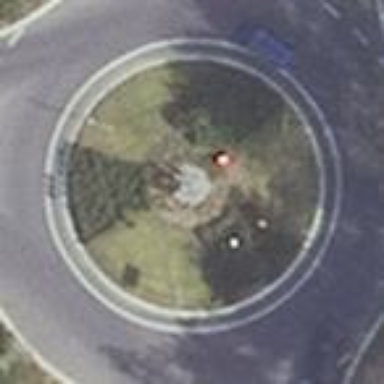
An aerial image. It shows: Asphalt road that is secondary route leading to roundabout.